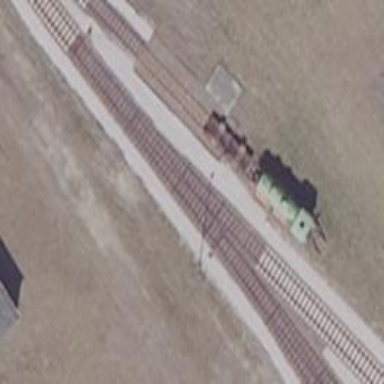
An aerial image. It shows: Railway switch.